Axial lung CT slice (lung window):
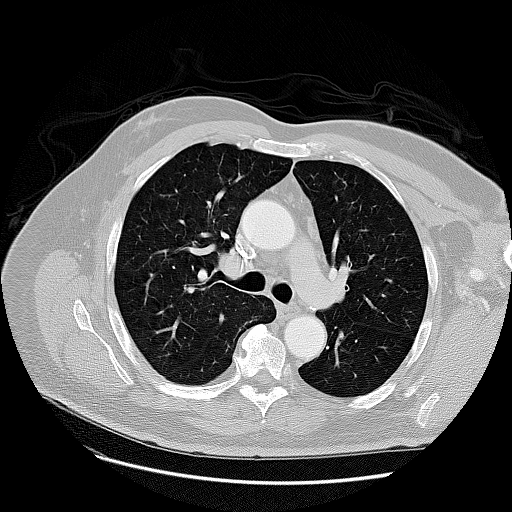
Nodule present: no